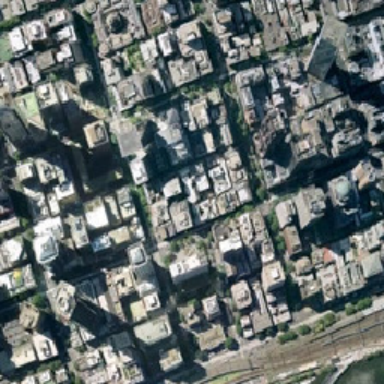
Many trees are commercial .